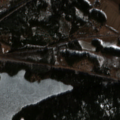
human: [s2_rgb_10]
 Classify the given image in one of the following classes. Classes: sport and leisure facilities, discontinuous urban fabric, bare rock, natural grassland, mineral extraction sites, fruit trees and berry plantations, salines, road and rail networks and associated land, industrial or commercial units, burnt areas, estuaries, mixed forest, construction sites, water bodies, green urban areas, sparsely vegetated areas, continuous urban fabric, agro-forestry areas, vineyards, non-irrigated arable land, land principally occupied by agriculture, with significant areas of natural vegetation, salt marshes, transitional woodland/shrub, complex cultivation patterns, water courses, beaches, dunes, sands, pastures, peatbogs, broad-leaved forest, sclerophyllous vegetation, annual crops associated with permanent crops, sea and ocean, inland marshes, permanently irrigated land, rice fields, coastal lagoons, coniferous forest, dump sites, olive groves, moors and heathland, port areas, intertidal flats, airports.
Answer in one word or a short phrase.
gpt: land principally occupied by agriculture, with significant areas of natural vegetation, coniferous forest, mixed forest, water bodies